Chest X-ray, PA view. Patient: 28 years old, sex F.
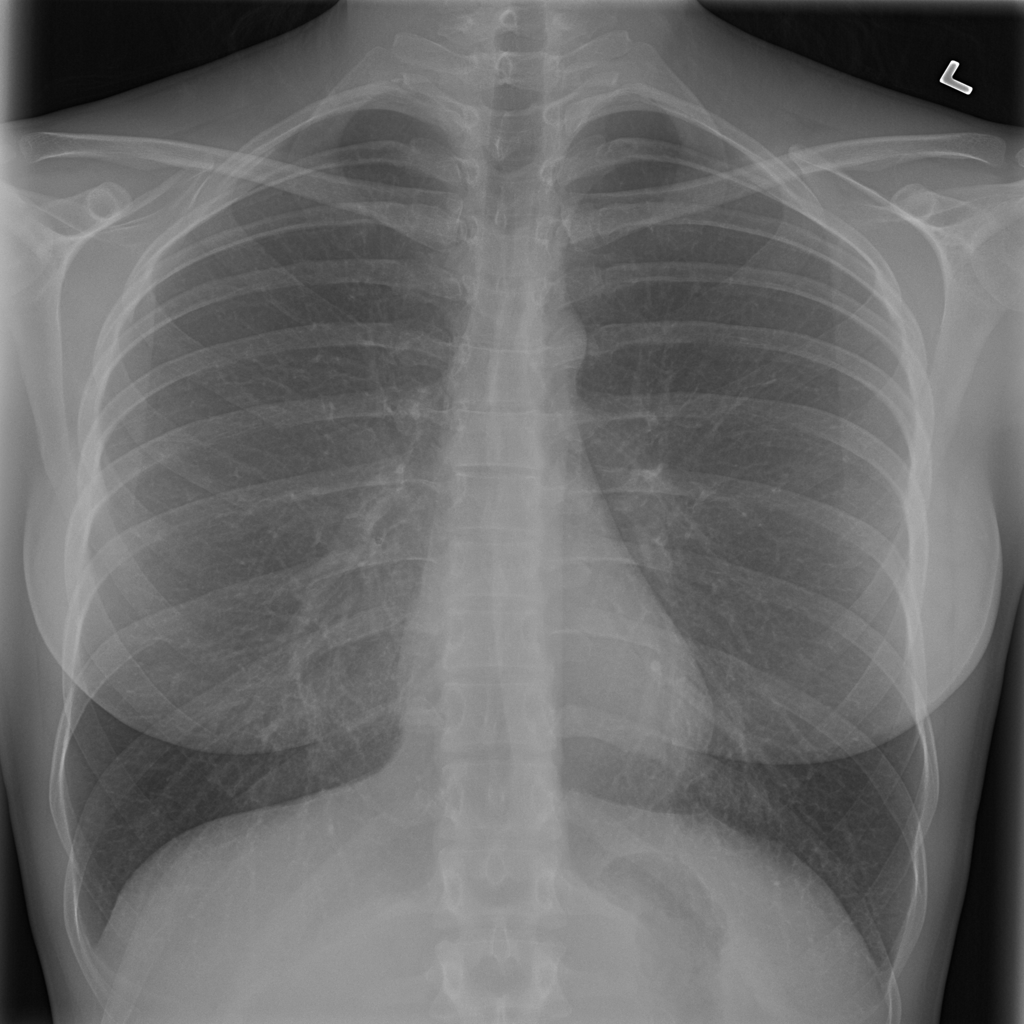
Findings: No Finding